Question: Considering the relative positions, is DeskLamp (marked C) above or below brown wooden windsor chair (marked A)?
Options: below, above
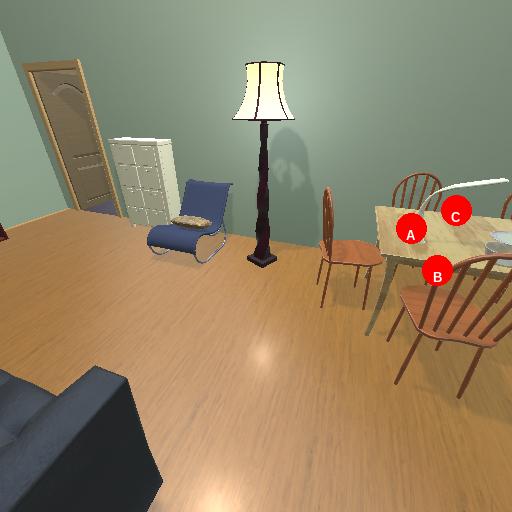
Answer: below